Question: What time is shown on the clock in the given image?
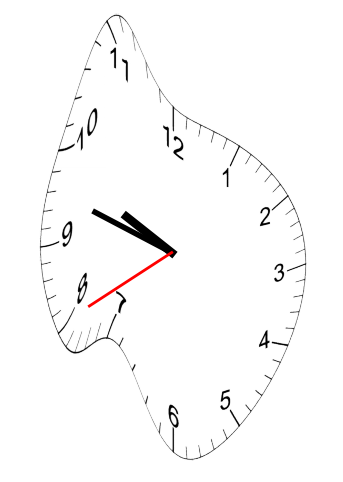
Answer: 09:47:40